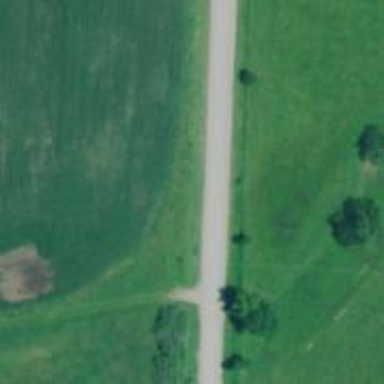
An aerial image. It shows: Unclassified road.